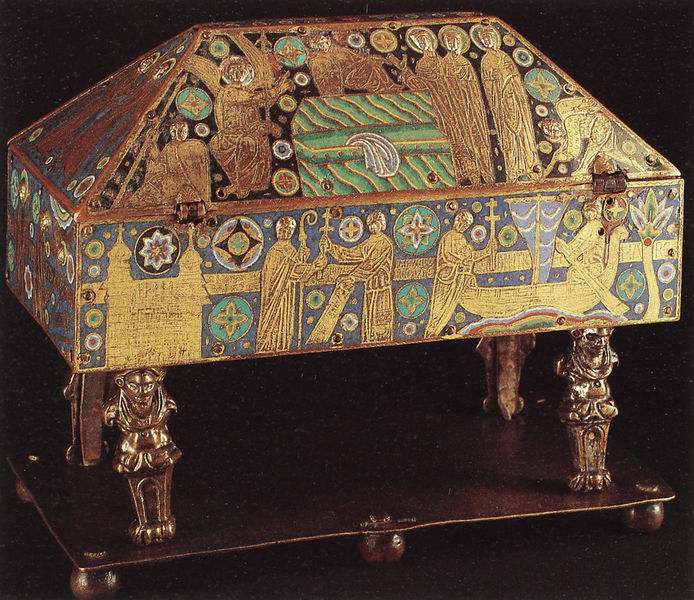
Titel: Kästchen vom Wahren Kreuz
Standort: Toulouse, St. Sernin (EU - F)
Schlagwörter: blau, dunkel, gelb, grün, bunt, rot, tiere, muster, kirche, figur, gold, decke, boot, turm, engel, farbig, füße, schiff, segel, stab, fahne, figuren, kuppel, bischof, papst, ornamente, bronze, bemalt, foto, truhe, deckel, burg, kreuz, religion, sterne, kupfer, kiste, einlegearbeit, verziert, skulpturen, handwerk, löwen, christus, grab, jesus, scharnier, mittelalter, baldachin, geistliche, mitra, heilige, schlüssel, schatulle, heilig, bemalung, petrus, email, schrein, reliquie, bau, mittelalterlich, beschläge, schanier, zepter, verziehrung, grablege, löwenfüße, krummstab, reliquiar, reliquienschrein, krumstab, protome, kugelfuß, relique, reliquenschraiin, religuw, religuiar, fußprotome